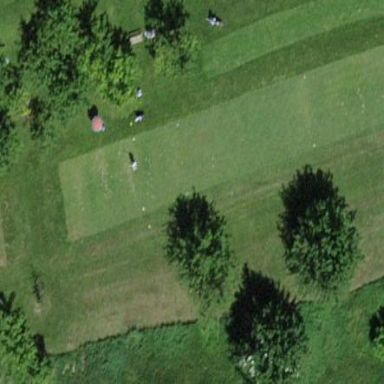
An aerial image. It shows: Golf tee area with grass surface.